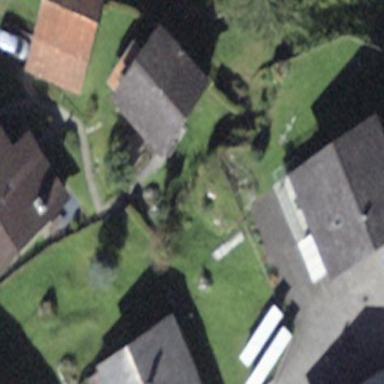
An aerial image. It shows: Residential building.